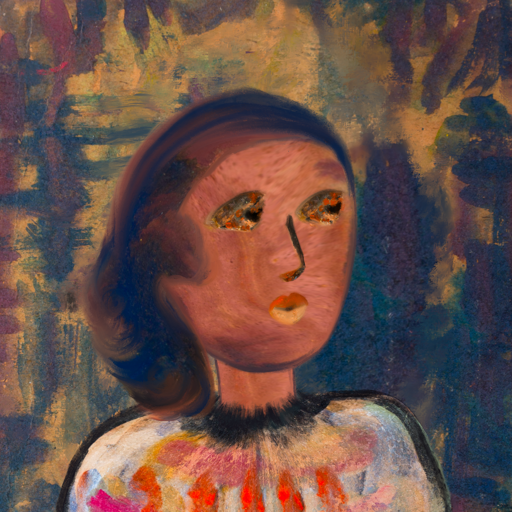
Background: InTheSun, Head And Neck Side: Mother_And_Son_Mother, Face Side: Gypsy_Queen, Bust: Childish, Hair Side: Mother_And_Son_Son, Head Accessory: Blank, Second Necklace: Blank, Necklace: Blank, Baby: Blank